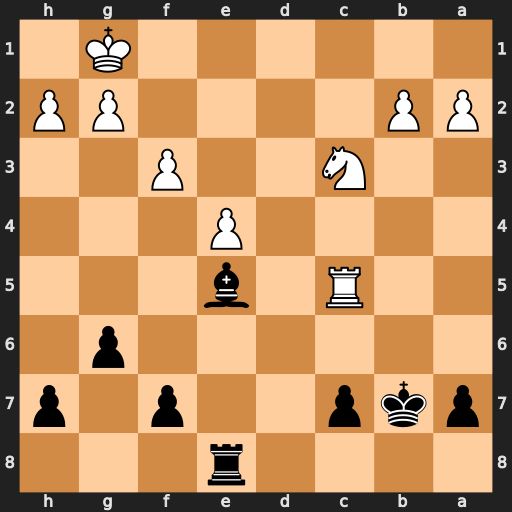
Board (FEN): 4r3/pkp2p1p/6p1/2R1b3/4P3/2N2P2/PP4PP/6K1
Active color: b
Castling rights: -
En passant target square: -
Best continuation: Bd4+ Kf1 Bxc5